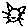
Label: cat